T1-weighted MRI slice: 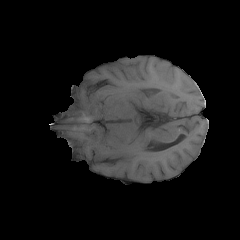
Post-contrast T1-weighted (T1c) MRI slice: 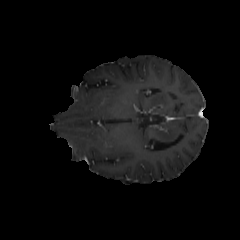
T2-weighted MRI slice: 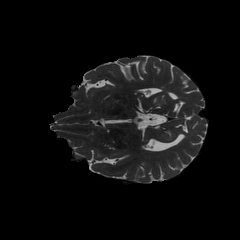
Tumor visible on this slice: no